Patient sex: M
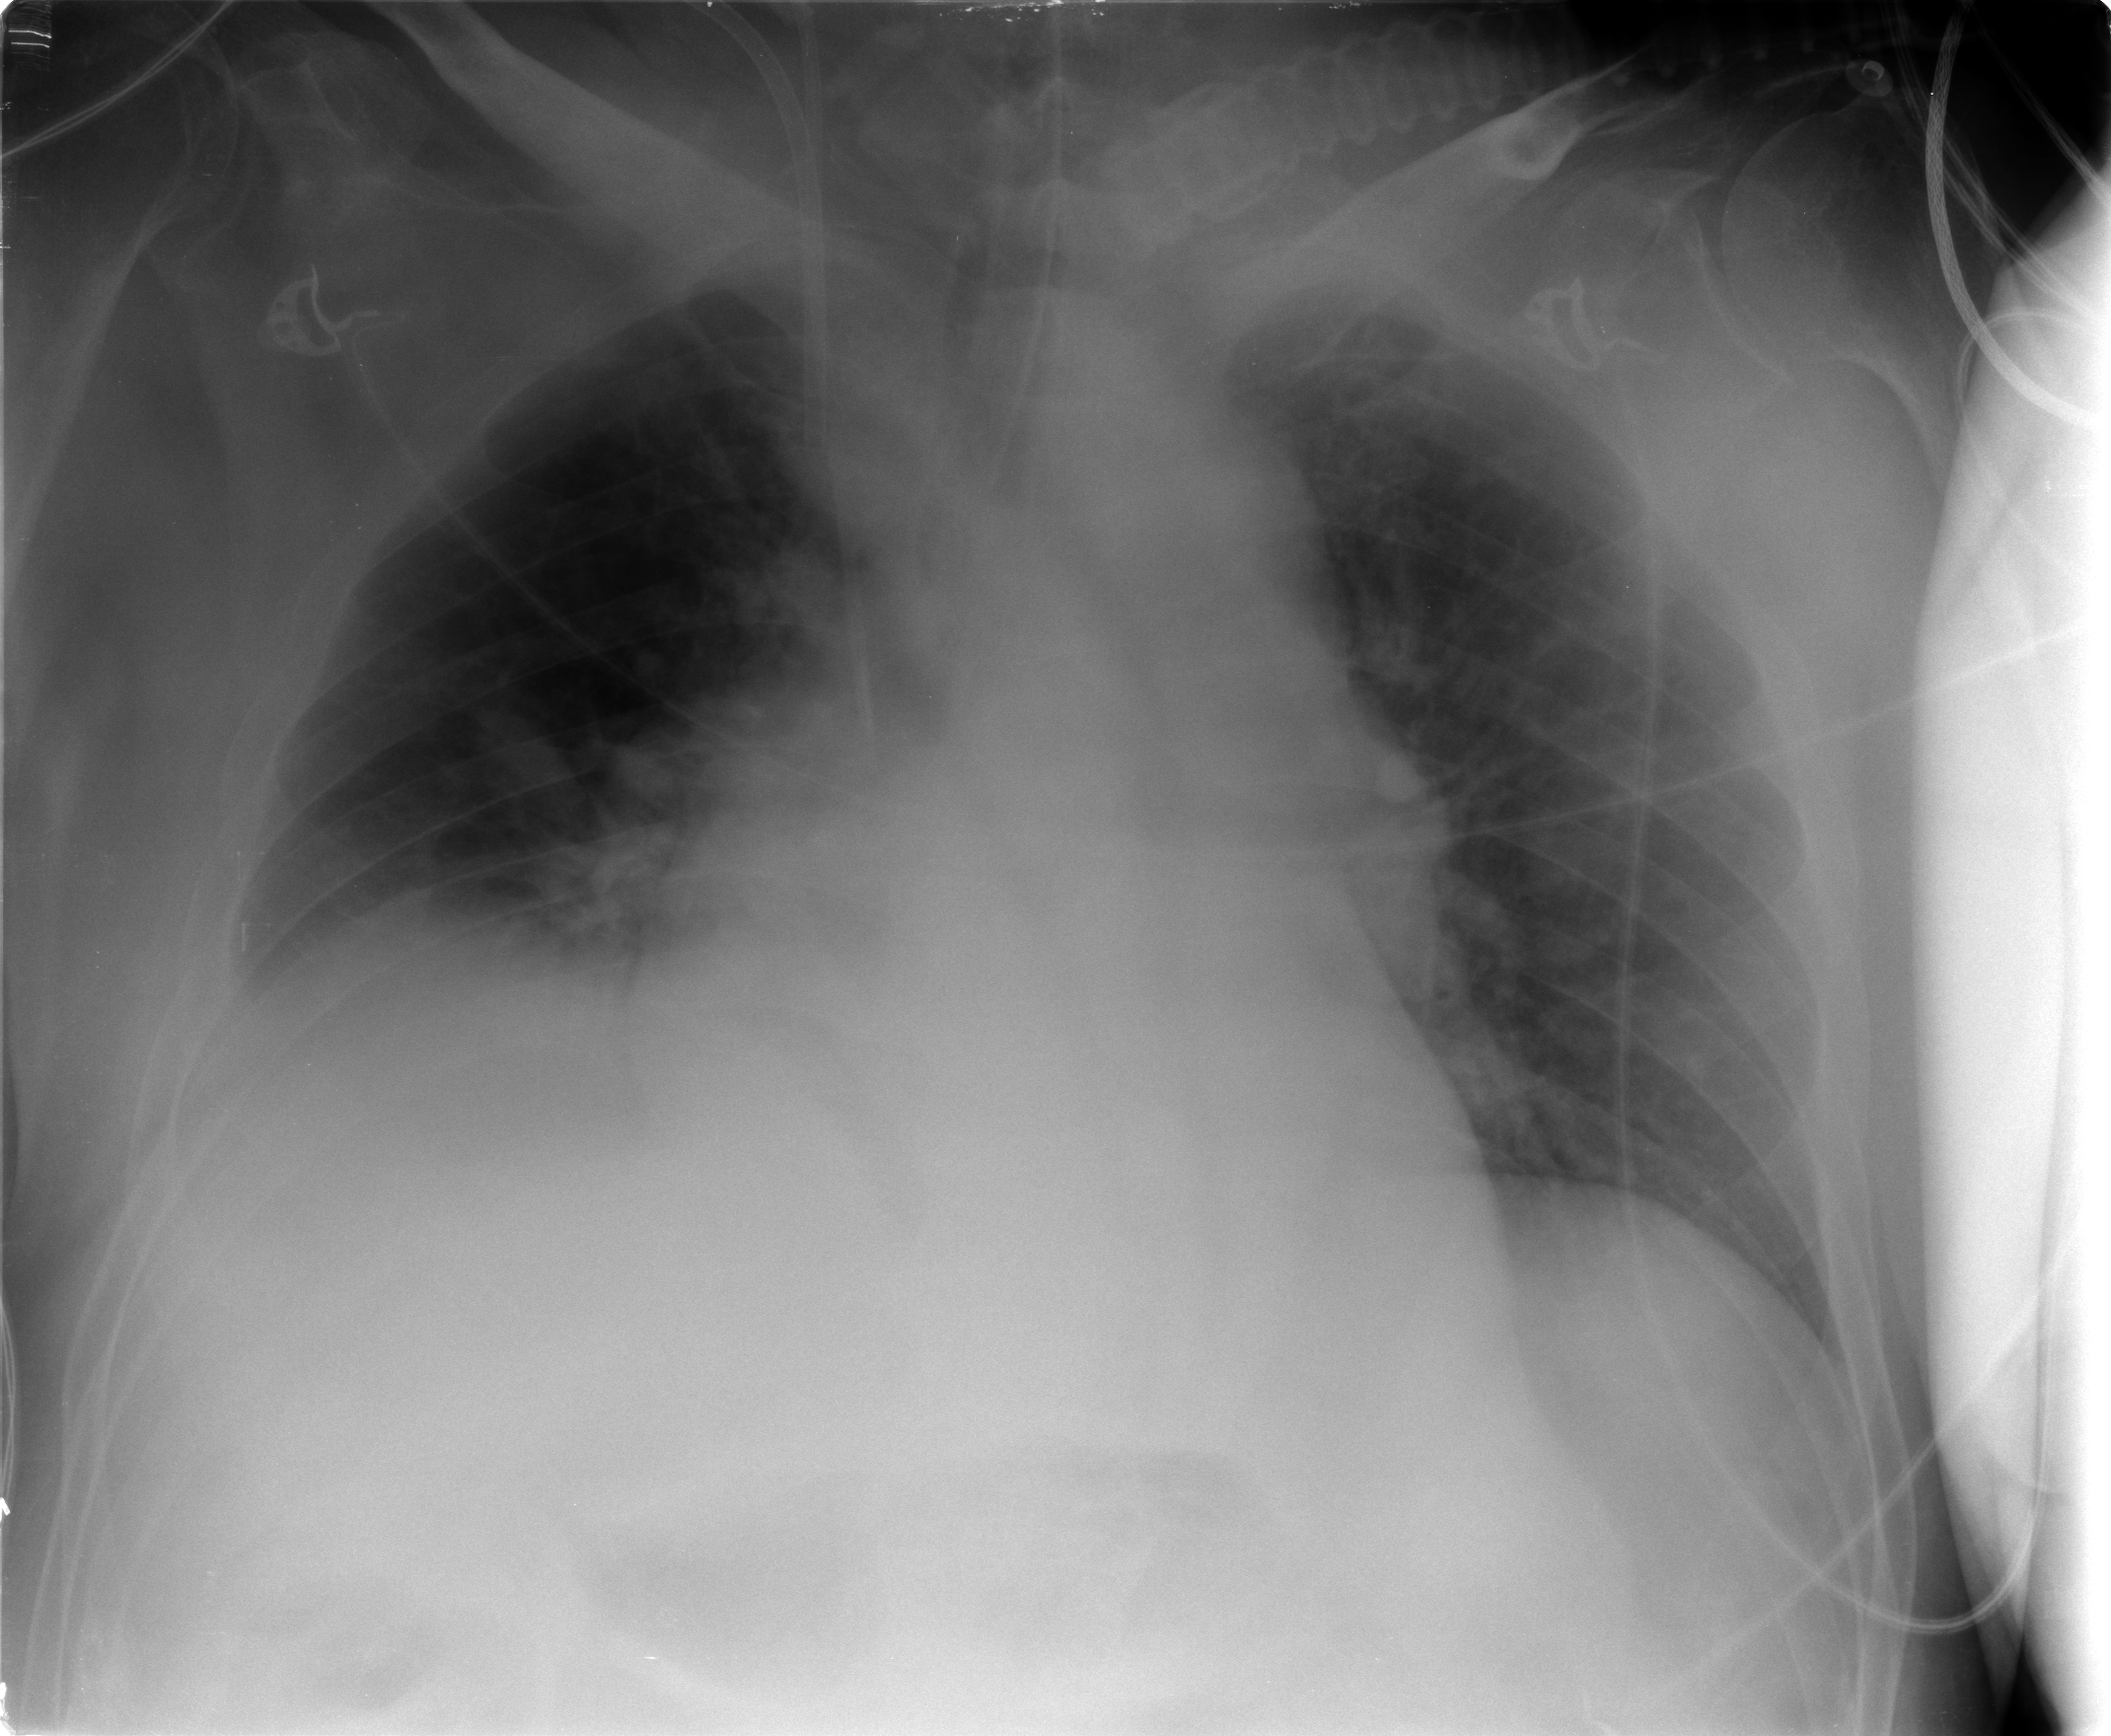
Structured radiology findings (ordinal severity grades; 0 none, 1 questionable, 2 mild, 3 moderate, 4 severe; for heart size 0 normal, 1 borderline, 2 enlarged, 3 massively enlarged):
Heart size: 2
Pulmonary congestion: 2
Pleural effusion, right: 2
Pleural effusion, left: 0
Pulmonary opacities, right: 0
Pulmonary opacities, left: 0
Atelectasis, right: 2
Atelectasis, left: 0